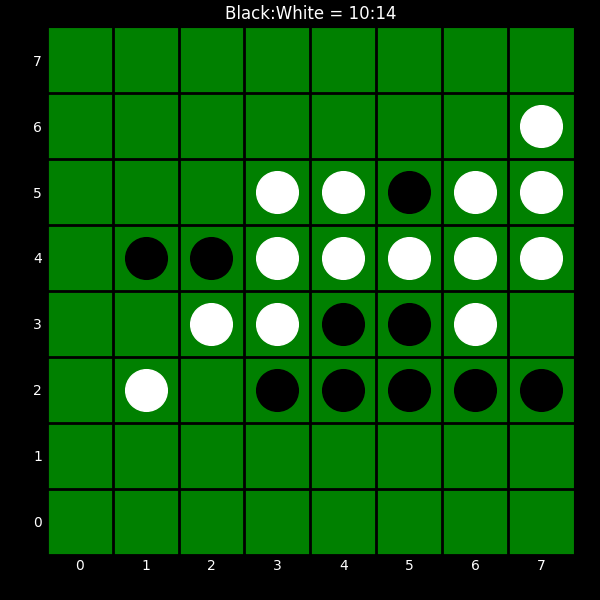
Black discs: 10
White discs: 14